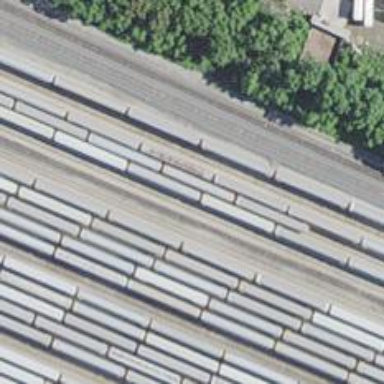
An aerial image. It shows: Railway yard in service.